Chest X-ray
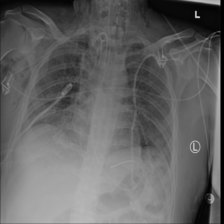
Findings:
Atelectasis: negative
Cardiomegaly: negative
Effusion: negative
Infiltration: negative
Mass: negative
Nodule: negative
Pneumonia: negative
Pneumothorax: positive
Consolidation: negative
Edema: negative
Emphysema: positive
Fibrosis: negative
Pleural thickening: negative
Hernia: negative